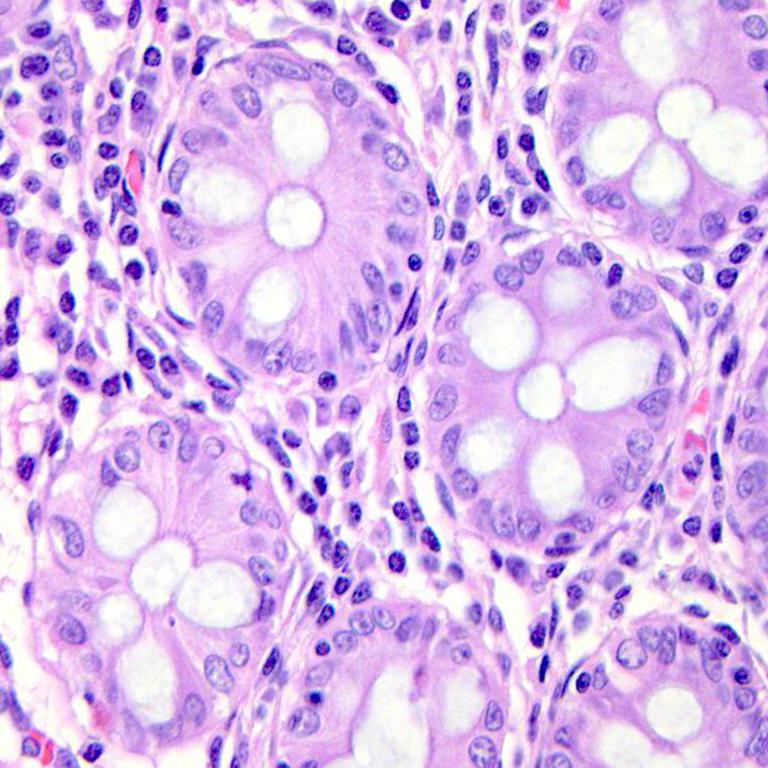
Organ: colon
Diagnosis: benign